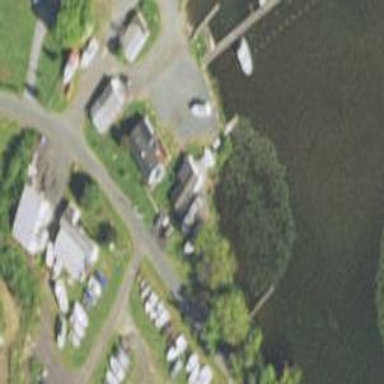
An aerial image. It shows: Boat storage area.